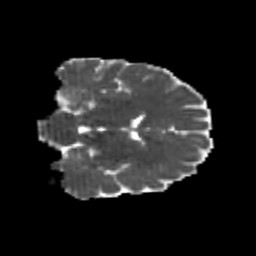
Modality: MD
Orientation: coronal
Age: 25
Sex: male
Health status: healthy
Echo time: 0.074 s